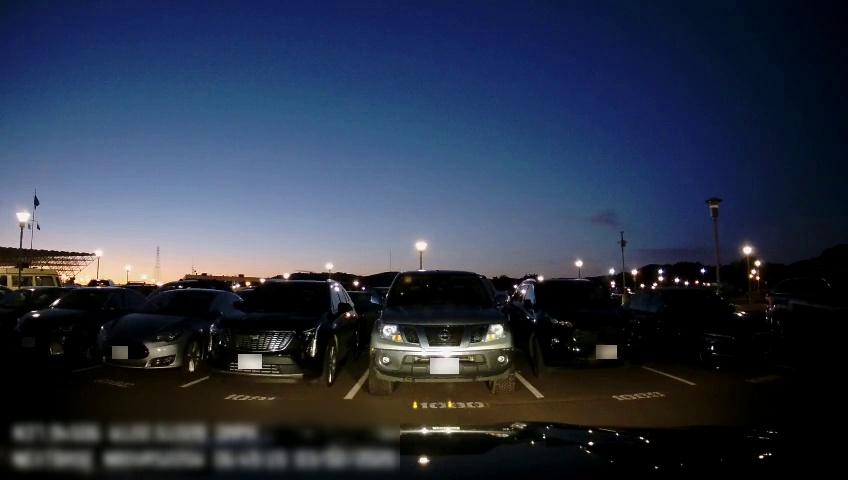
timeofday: Night
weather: Other
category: Drivable Space
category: Vehicles | SUV
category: Vehicles | Car
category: Vehicles | SUV
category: Vehicles | Truck
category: Vehicles | SUV
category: Vehicles | Car
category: Vehicles | Car
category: Vehicles | Car
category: Vehicles | Car
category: Vehicles | Other LV
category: Vehicles | SUV